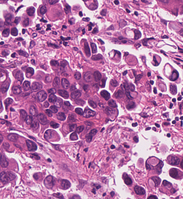
Tumor epithelial tissue: yes
Tumor-associated stroma tissue: yes
Normal tissue: no